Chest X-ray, PA view. Patient: 52 years old, sex M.
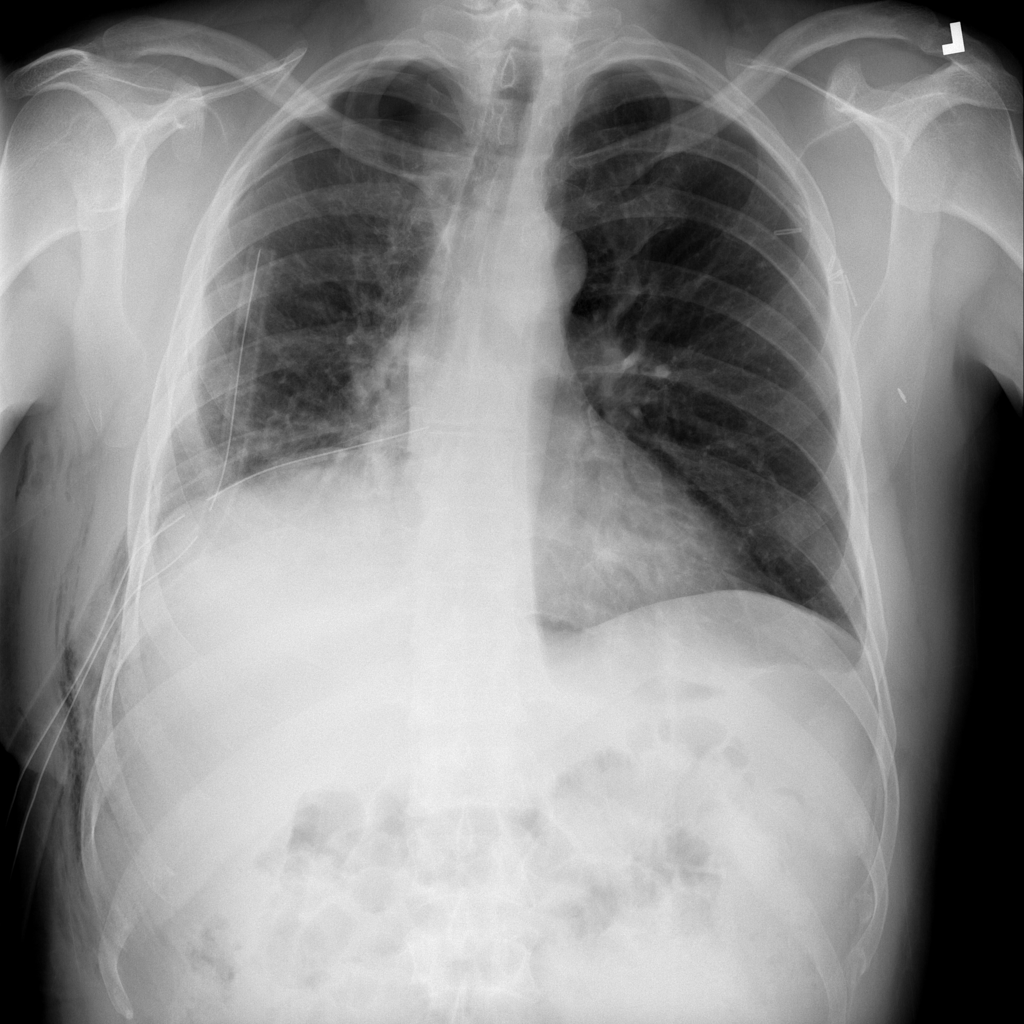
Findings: No Finding